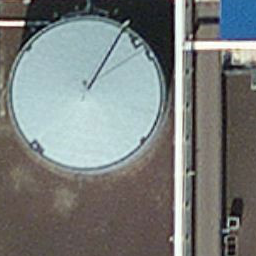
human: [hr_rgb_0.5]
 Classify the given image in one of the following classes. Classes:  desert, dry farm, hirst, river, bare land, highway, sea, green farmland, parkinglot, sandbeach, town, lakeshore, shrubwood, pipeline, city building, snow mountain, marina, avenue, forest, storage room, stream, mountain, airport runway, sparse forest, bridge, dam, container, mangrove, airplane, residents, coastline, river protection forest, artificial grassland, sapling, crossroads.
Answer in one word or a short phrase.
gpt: storage room